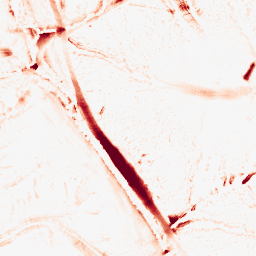
Category: morphological
Decomposition family: morphological
Decomposition parameters: operation: opening
size: 10
Upsampling method: cubic_catmull_rom
Upsampling parameters: scale: 8
Upsampling scale: 8